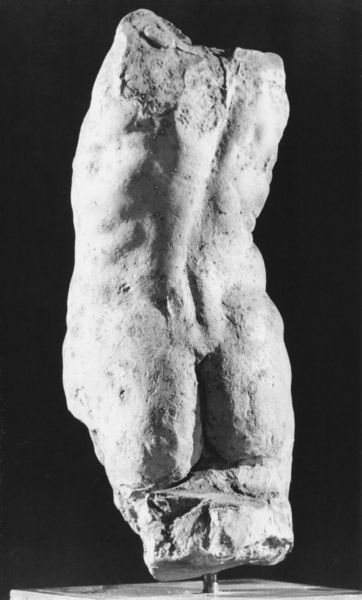
Titel: Bozzetto für den Atlas-Sklaven
Künstler: Michelangelo
Institution: Florenz, Casa Buonarotti
Schlagwörter: akt, körper, mann, nackt, grau, marmor, rücken, sockel, stein, skulptur, statue, beine, gesäß, hintern, stab, backen, muskeln, oberschenkel, foto, pobacken, popo, rippen, torso, wirbelsäule, stift, fragment, antik, muskel, griechenland, zerbrochen, rumpf, t, po